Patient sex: M
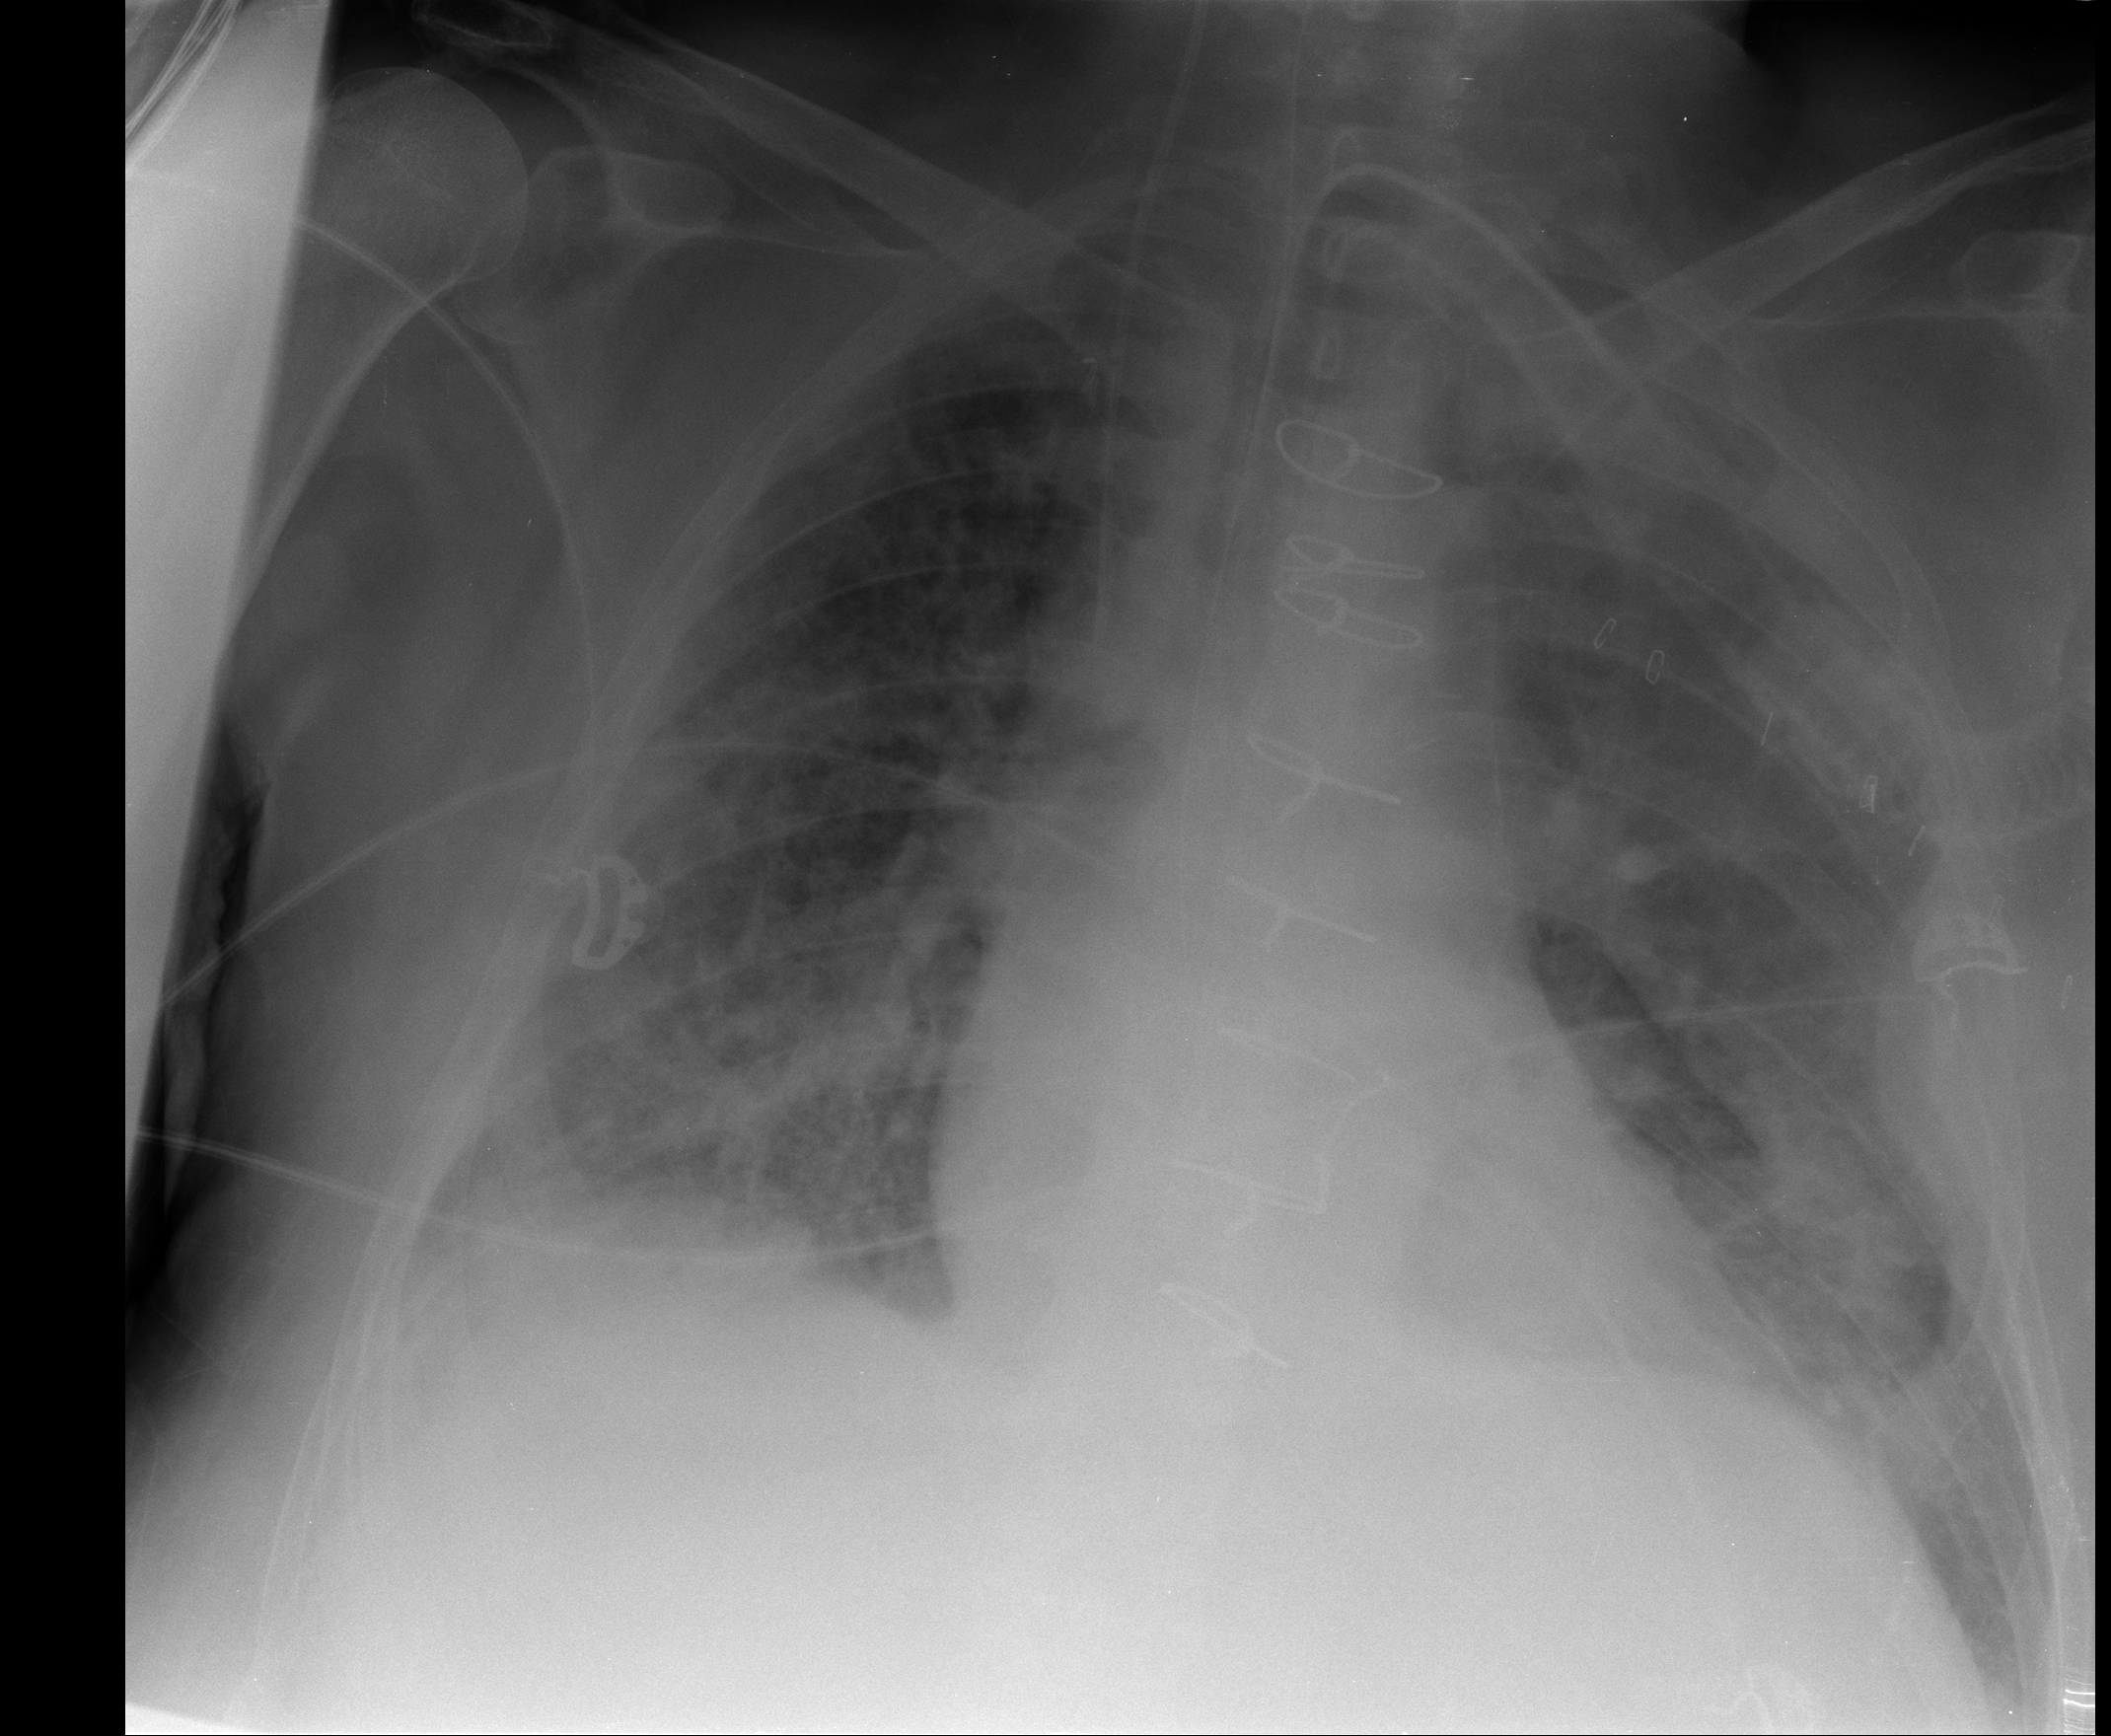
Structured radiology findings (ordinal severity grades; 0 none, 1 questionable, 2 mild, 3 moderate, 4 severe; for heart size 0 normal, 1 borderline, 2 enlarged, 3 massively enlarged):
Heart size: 1
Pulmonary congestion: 3
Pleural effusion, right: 2
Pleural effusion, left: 1
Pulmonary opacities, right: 3
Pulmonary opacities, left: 3
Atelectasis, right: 2
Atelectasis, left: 2